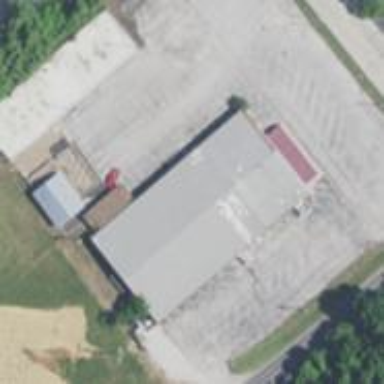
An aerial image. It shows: Building with bowling alley inside.